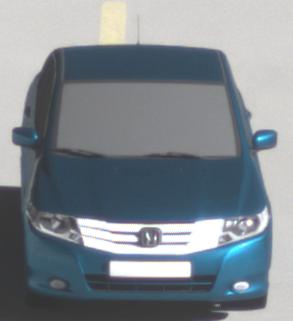
Make: Honda
Model: City
Detailed model: Gen. 6
Model produced from: 2008
Model produced until: 2013
Doors: 4
Color: blue
Road condition: dry road
Daytime: morning or afternoon
Contrast: high contrast